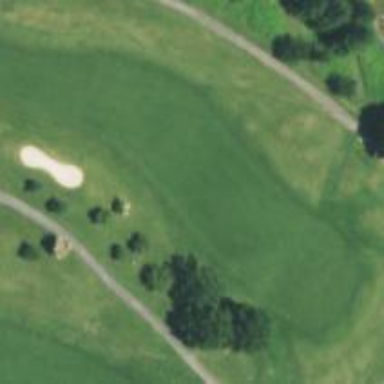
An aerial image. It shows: View of golf hole.